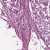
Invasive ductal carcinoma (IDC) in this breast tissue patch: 1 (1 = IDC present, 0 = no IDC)